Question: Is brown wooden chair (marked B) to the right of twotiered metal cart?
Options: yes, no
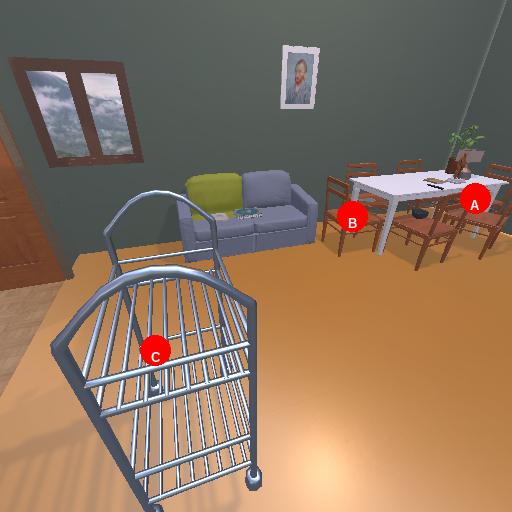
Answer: yes